Question: Is there a way to remove the default sort for the x-axis? It automatically sorts from A-Z but I want to have it as January - December.
Chart Image :

For the missing months for each year and product type, I've auto generated them in PHP(where my final code is). So it would look like:
["January",0,"Apitong","2018","Analog"],["January",0,"Apitong","2018","Digital"],["January",0,"Apitong","2018","Internet"],["February",0,"Apitong","2018","Analog"],["February",0,"Apitong","2018","Digital"], .. etc
My Sample Code: <URL>
'''
google.charts.load('current', {
callback: function() {
var data = google.visualization.arrayToDataTable([
['Month', 'Amount', 'Area', 'Year', 'Product Type'],
['January', 3300, 'Apitong', 2015, 'Analog'],
['February', 1000, 'Apitong', 2015, 'Analog'],
['March', 2000, 'Apitong', 2015, 'Analog'],
]);
google.visualization.events.addListener(product, 'ready', drawChart);
function drawChart() {
var areaData = new google.visualization.DataView(area.getDataTable());
var filters = [{
column: 2,
value: area.getState().selectedValues[0]
}
];
// group by 'Group' / 'Year'
var dataGroup = google.visualization.data.group(
areaData, [0, 3], [{
column: 1,
aggregation: google.visualization.data.sum,
type: 'number',
label: 'Sum'
}, {
column: 1,
aggregation: google.visualization.data.count,
type: 'number',
label: 'Count'
}]
);
dataGroup.sort([{
column: 0
}, {
column: 1
}]);
var ColumnChart = new google.visualization.ChartWrapper({
'chartType': 'ColumnChart',
'containerId': 'productssold_chart_div',
'dataTable': view
});
ColumnChart.draw();
}
},
packages: ['controls', 'corechart']
});
'''
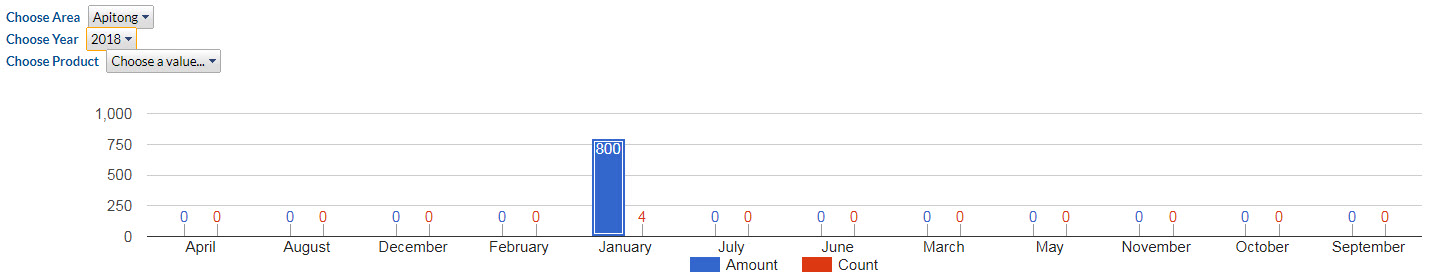
Answer: when using a <URL>,
the axis will sort by the order of the rows in the data table
in this case, the rows are set to alphabetical as a result of using static method --> 'data.group'
to correct this issue, an array of month names is used to build a custom sort order
a new column is added to 'finalData' and the index from the array is used as the order
'''
// build final data table
var monthOrder = [
'January', 'February', 'March',
'April', 'May', 'June',
'July', 'August', 'September',
'October', 'November', 'December'
];
var finalData = new google.visualization.DataTable({
cols: [{
label: 'Group',
type: 'string'
}, {
label: 'Amount',
type: 'number'
}, {
label: 'Count',
type: 'number'
}, {
label: 'Sort',
type: 'number'
}]
});
// add row for each month AMOUNT | COUNT
var rowMonth = null;
var rowIndex = null;
for (var i = 0; i < dataGroup.getNumberOfRows(); i++) {
if (rowMonth !== dataGroup.getValue(i, 0)) {
rowMonth = dataGroup.getValue(i, 0);
rowIndex = finalData.addRow();
finalData.setValue(rowIndex, 0, rowMonth);
}
for (var x = 1; x < finalData.getNumberOfColumns(); x++) {
switch (finalData.getColumnLabel(x)) {
case 'Amount':
finalData.setValue(rowIndex, x, dataGroup.getValue(i, 2).toString());
break;
case 'Count':
finalData.setValue(rowIndex, x, dataGroup.getValue(i, 3).toString());
break;
case 'Sort':
finalData.setValue(rowIndex, x, monthOrder.indexOf(rowMonth));
break;
}
}
}
finalData.sort([{column: 3}]);
'''
see following working snippet...
'''
google.charts.load('current', {
callback: function() {
var data = google.visualization.arrayToDataTable([
['Month', 'Amount', 'Area', 'Year', 'Product Type'],
['February', 1000, 'Apitong', 2015, 'Analog'],
['February', 1700, 'Apitong', 2015, 'Internet'],
['February', 1200, 'Avenida Veteranos', 2015, 'Digital'],
['February', 2800, 'Brgy. Baras', 2015, 'Internet'],
['February', 2150, 'Avenida Veteranos', 2018, 'Digital'],
['February', 2700, 'Apitong', 2018, 'Internet'],
['February', 2500, 'Brgy. Baras', 2018, 'Internet'],
['March', 2000, 'Apitong', 2015, 'Digital'],
['March', 2400, 'Avenida Veteranos', 2015, 'Digital'],
['March', 1600, 'Brgy. Baras', 2015, 'Internet'],
['March', 3000, 'Avenida Veteranos', 2018, 'Analog'],
['March', 1400, 'Apitong', 2018, 'Digital'],
['January', 3300, 'Avenida Veteranos', 2015, 'Analog'],
['March', 2000, 'Brgy. Baras', 2018, 'Analog'],
['January', 2600, 'Brgy. Baras', 2015, 'Internet'],
['January', 1800, 'Apitong', 2015, 'Digital'],
['January', 2100, 'Brgy. Baras', 2015, 'Analog']
]);
var area = new google.visualization.ControlWrapper({
'controlType': 'CategoryFilter',
'containerId': 'filter_productssold_area_div',
'dataTable': data,
'options': {
'filterColumnLabel': 'Area',
'ui': {
'allowTyping': false,
'allowMultiple': false,
'allowNone': false,
'sortValues': false,
'label': 'Choose Area',
}
}
});
var year = new google.visualization.ControlWrapper({
'controlType': 'CategoryFilter',
'containerId': 'filter_productssold_year_div',
'dataTable': data,
'options': {
'filterColumnLabel': 'Year',
'ui': {
'allowTyping': false,
'allowMultiple': false,
'allowNone': false,
'sortValues': false,
'label': 'Choose Year',
}
}
});
var product = new google.visualization.ControlWrapper({
'controlType': 'CategoryFilter',
'containerId': 'filter_productssold_product_div',
'dataTable': data,
'options': {
'filterColumnLabel': 'Product Type',
'ui': {
'allowTyping': false,
'allowMultiple': true,
'allowNone': true,
'sortValues': false,
'label': 'Choose Product',
}
}
});
google.visualization.events.addListener(area, 'ready', drawChart);
google.visualization.events.addListener(area, 'statechange', drawChart);
google.visualization.events.addListener(year, 'ready', drawChart);
google.visualization.events.addListener(year, 'statechange', drawChart);
google.visualization.events.addListener(product, 'ready', drawChart);
google.visualization.events.addListener(product, 'statechange', drawChart);
function drawChart() {
var areaData = new google.visualization.DataView(area.getDataTable());
var filters = [{
column: 2,
value: area.getState().selectedValues[0]
}
];
var selectedYear = year.getState().selectedValues;
if (typeof selectedYear !== 'undefined' && selectedYear.length > 0) {
filters.push({
column: 3,
test: function(value, row, column, table) {
return (selectedYear.indexOf(table.getValue(row, column)) > -1);
}
});
}
var selectedProducts = product.getState().selectedValues;
if (typeof selectedProducts !== 'undefined' && selectedProducts.length > 0) {
filters.push({
column: 4,
test: function(value, row, column, table) {
return (selectedProducts.indexOf(table.getValue(row, column)) > -1);
}
});
}
areaData.setRows(areaData.getFilteredRows(filters));
// group by 'Group' / 'Year'
var dataGroup = google.visualization.data.group(
areaData, [0, 3], [{
column: 1,
aggregation: google.visualization.data.sum,
type: 'number',
label: 'Sum'
}, {
column: 1,
aggregation: google.visualization.data.count,
type: 'number',
label: 'Count'
}]
);
dataGroup.sort([{
column: 0
}, {
column: 1
}]);
// build final data table
var monthOrder = [
'January', 'February', 'March',
'April', 'May', 'June',
'July', 'August', 'September',
'October', 'November', 'December'
];
var finalData = new google.visualization.DataTable({
cols: [{
label: 'Group',
type: 'string'
}, {
label: 'Amount',
type: 'number'
}, {
label: 'Count',
type: 'number'
}, {
label: 'Sort',
type: 'number'
}]
});
// add row for each month AMOUNT | COUNT
var rowMonth = null;
var rowIndex = null;
for (var i = 0; i < dataGroup.getNumberOfRows(); i++) {
if (rowMonth !== dataGroup.getValue(i, 0)) {
rowMonth = dataGroup.getValue(i, 0);
rowIndex = finalData.addRow();
finalData.setValue(rowIndex, 0, rowMonth);
}
for (var x = 1; x < finalData.getNumberOfColumns(); x++) {
switch (finalData.getColumnLabel(x)) {
case 'Amount':
finalData.setValue(rowIndex, x, dataGroup.getValue(i, 2).toString());
break;
case 'Count':
finalData.setValue(rowIndex, x, dataGroup.getValue(i, 3).toString());
break;
case 'Sort':
finalData.setValue(rowIndex, x, monthOrder.indexOf(rowMonth));
break;
}
}
}
finalData.sort([{column: 3}]);
var view = new google.visualization.DataView(finalData);
view.setColumns([0, 1, {
calc: 'stringify',
sourceColumn: 1,
type: 'string',
role: 'annotation'
}, 2, {
calc: 'stringify',
sourceColumn: 2,
type: 'string',
role: 'annotation'
}]);
var ColumnChart = new google.visualization.ChartWrapper({
'chartType': 'ColumnChart',
'containerId': 'productssold_chart_div',
'dataTable': view
});
ColumnChart.draw();
}
area.draw();
year.draw();
product.draw();
},
packages: ['controls', 'corechart']
});
'''
'''
<script src="https://www.gstatic.com/charts/loader.js"></script>
<div id="filter_productssold_area_div"></div>
<div id="filter_productssold_year_div"></div>
<div id="filter_productssold_product_div"></div>
<div id="productssold_chart_div"></div>
'''